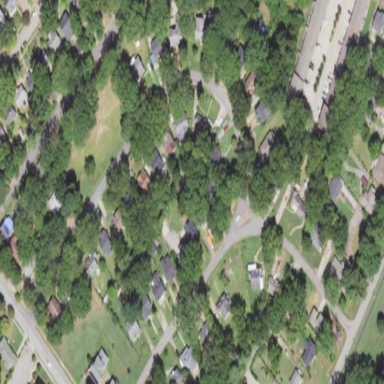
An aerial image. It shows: Residential neighbourhood.